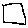
Label: square